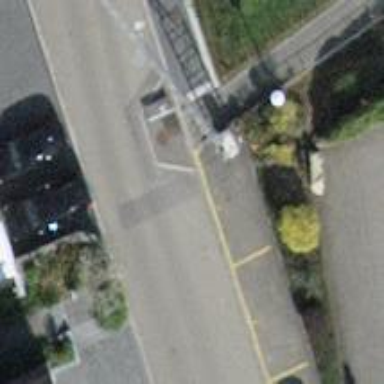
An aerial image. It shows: Steps with asphalt surface.